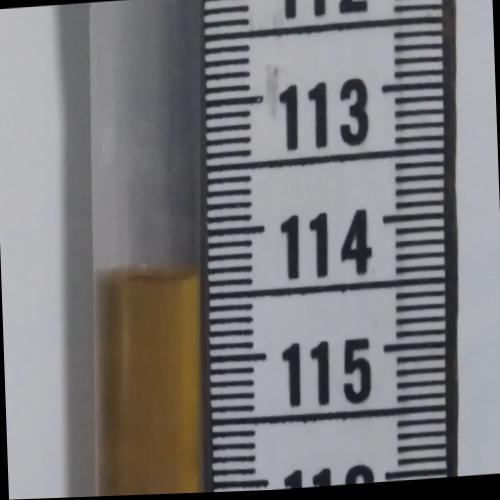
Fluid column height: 114.3 cm